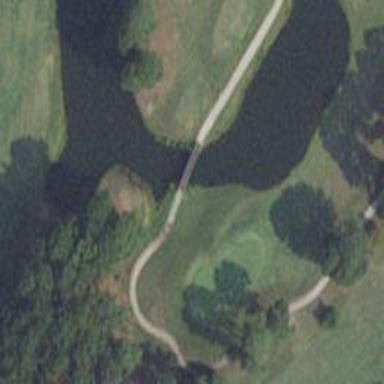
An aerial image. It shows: Golf fairway surrounded by grass.